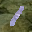
Label: 1